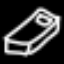
Label: bed